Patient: sex M, age 64
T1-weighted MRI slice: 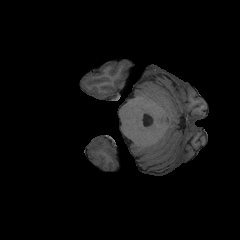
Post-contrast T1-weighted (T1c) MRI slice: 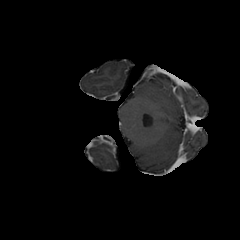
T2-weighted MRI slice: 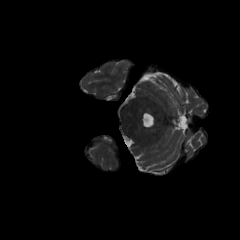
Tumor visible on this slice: no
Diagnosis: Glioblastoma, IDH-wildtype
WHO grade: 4